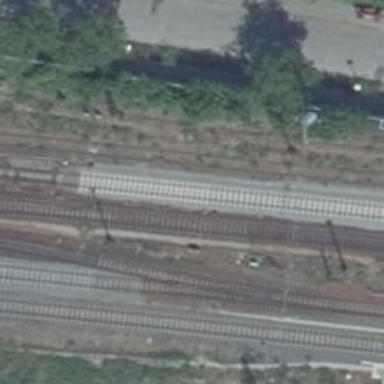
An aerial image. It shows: Railway signal.